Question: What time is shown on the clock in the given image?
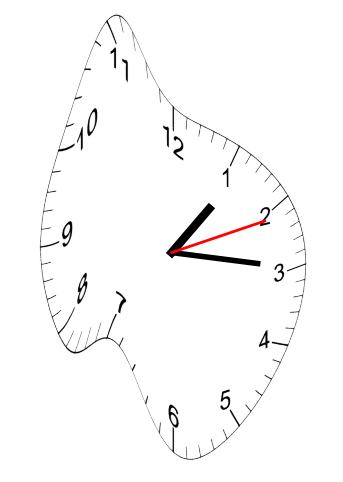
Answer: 01:15:11